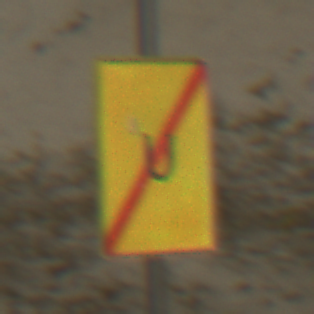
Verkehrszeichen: EndeUmleitung
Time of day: Midday
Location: Outdoor (Beach)
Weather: PartlyCloudy
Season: NotSpecified
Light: Natural